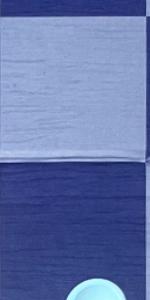
Label: Empty